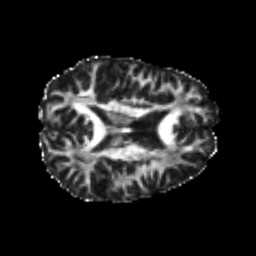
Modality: FA
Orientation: axial
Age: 25
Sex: female
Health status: healthy
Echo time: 0.074 s